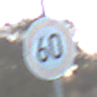
Verkehrszeichen: Geschwindigkeit60
Umgebung: Outdoor, Nature
Tageszeit: SunriseSunset
Wetter: Clear
Licht: Natural
Jahreszeit: Winter
Kontrast: LowContrast